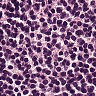
Metastatic tissue present: no